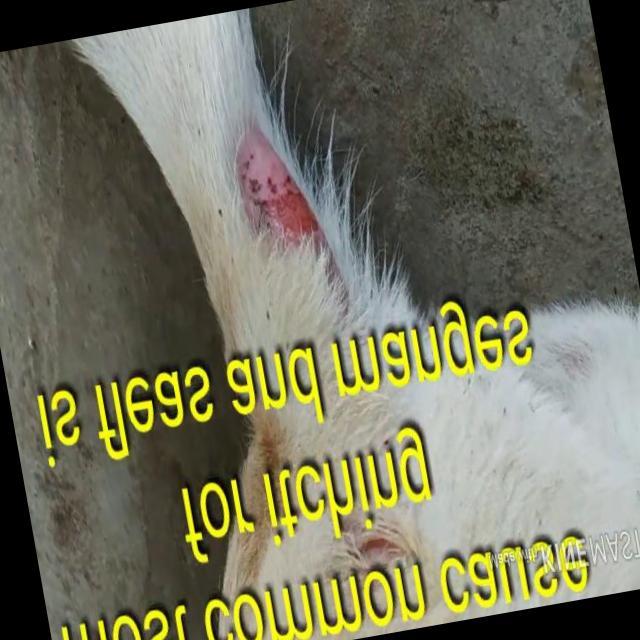
Canine dermatitis — inflammation of the skin presenting with erythema, pruritus, papules, and excoriation. May be allergic, contact, or atopic in origin.